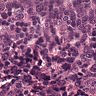
Metastatic tissue present: no